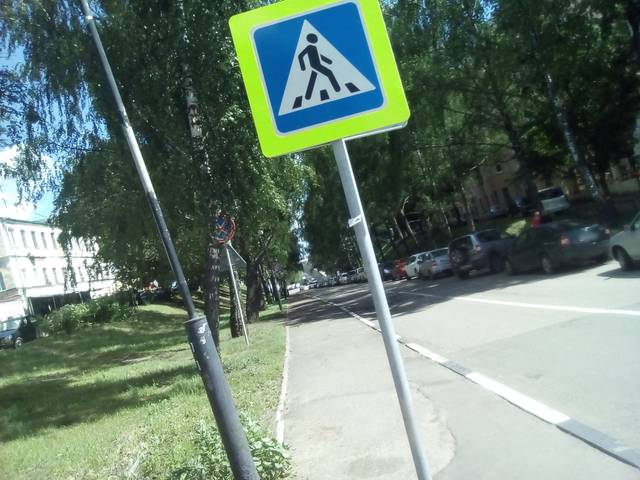
Region: Russia
Coordinates: 57.635, 39.888